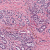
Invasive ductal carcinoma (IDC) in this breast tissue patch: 1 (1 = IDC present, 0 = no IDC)